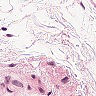
Metastatic tissue present: no